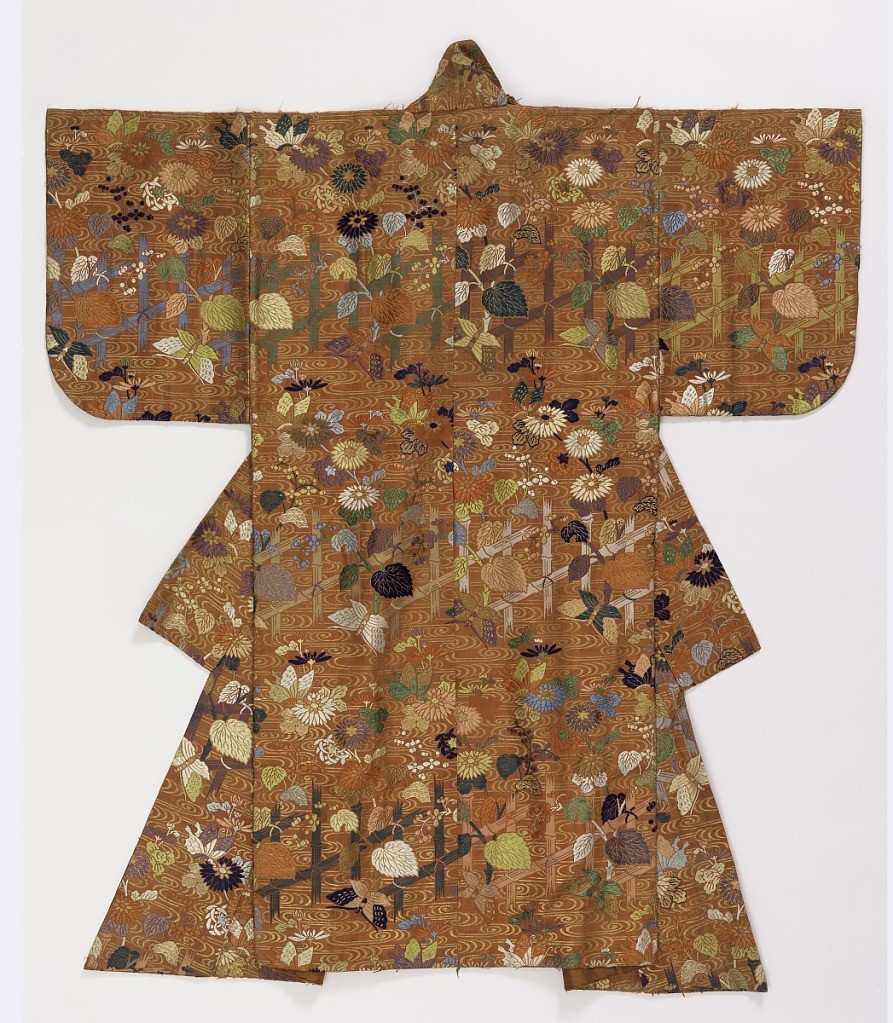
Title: Noh robe
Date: ca. 1800
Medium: silk, metallic yarns Technique: twill weawve with discontinuous supplementary weft (brocaded)
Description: Theatrical robe of terra-cotta silk twill brocaded heavily in polychrome silks and gilded paper-wrapped silk-core yarns. The design is of bamboo lattice-work and vines, chrysanthemums, berries and butterflies. Lined with solid color terracotta silk.